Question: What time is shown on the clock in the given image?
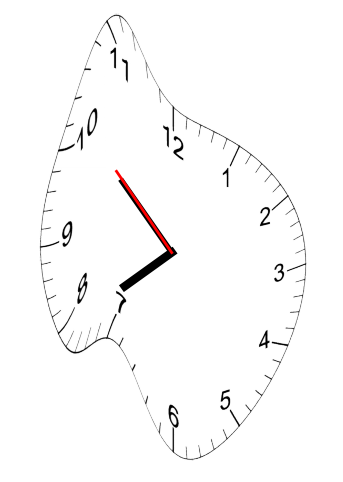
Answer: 07:51:52